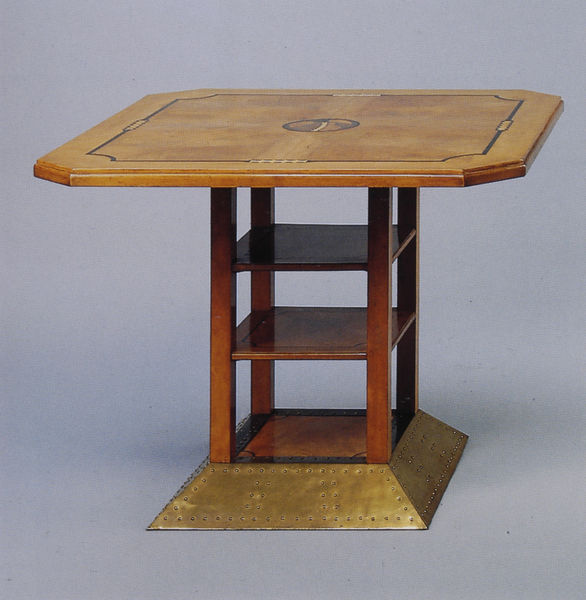
Titel: Achteckiger Tisch aus der Wohnzimmergarnitur von Julius Diez
Künstler: Julius Diez
Standort: München
Institution: Stadtmuseum
Schlagwörter: blau, schatten, braun, grau, holz, schmuck, schwarz, tisch, anlage, fächer, muster, regal, sockel, tablett, möbel, tischbein, gold, kreis, beine, bein, ecke, hellbraun, linien, jugendstil, dekor, verzierung, lack, metall, bretter, platte, nieten, reflexion, foto, fotografie, punkte, messing, fuss, eckig, rechteck, linie, tischbeine, tischplatte, österreich, einlegearbeit, intarsie, intarsien, ecken, rotbraun, rechteckig, regale, zierde, beschlag, tischfuß, verzeirung, art deco, lackiert, buche, furnier, möbelstück, quadrat, metal, fotogarfie, fach, beschläge, kirsche, kirschholz, ablage, europa, ablagen, artego, artigo, buchenholz, einlegboden, materialmix, quadratisch, regalfach, regalfch, spieltisch, um 1920